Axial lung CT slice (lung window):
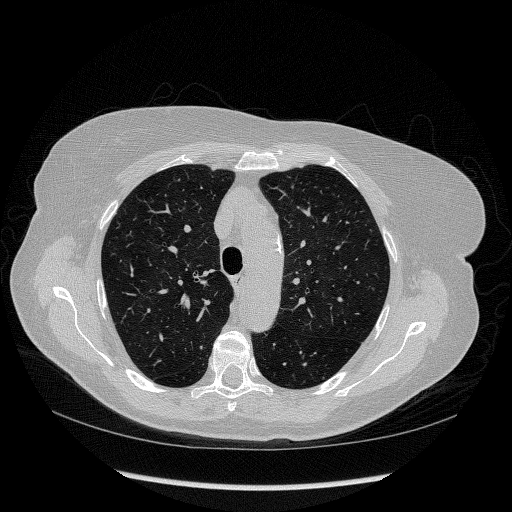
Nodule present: no